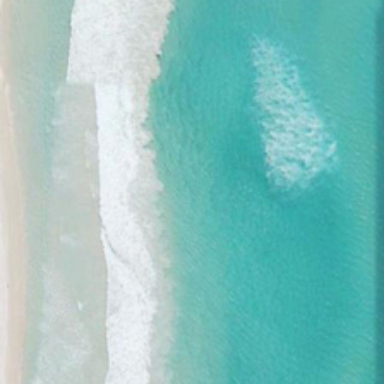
Yellow beach is near a piece of cyan ocean .